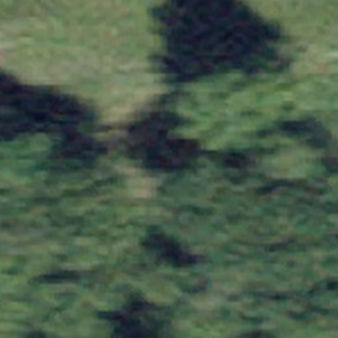
Label: other